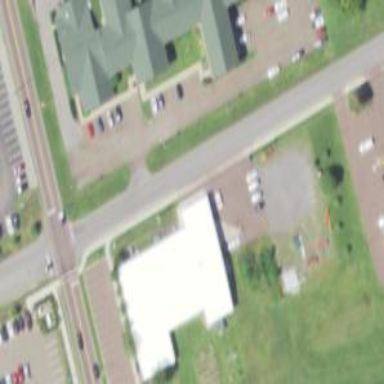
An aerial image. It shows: Commercial building.